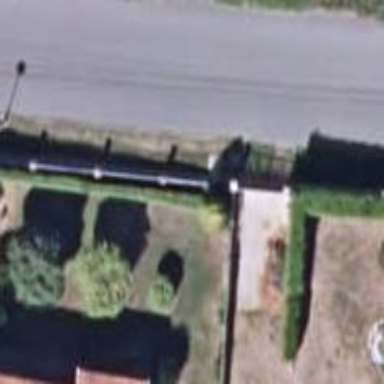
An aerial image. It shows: Fence.